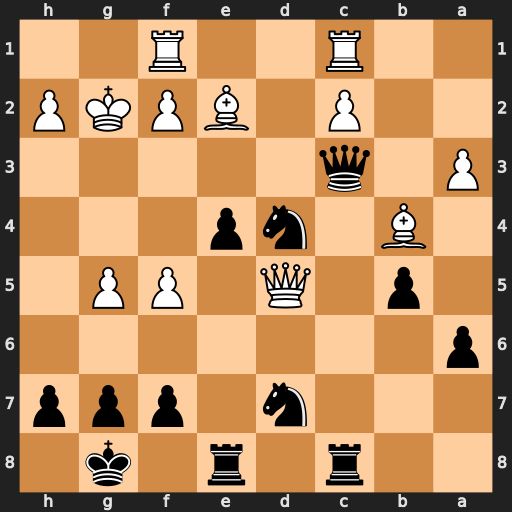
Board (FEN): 2r1r1k1/3n1ppp/p7/1p1Q1PP1/1B1np3/P1q5/2P1BPKP/2R2R2
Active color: b
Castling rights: -
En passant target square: -
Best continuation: Nxe2 Bxc3 Nf4+ Kh1 Nxd5